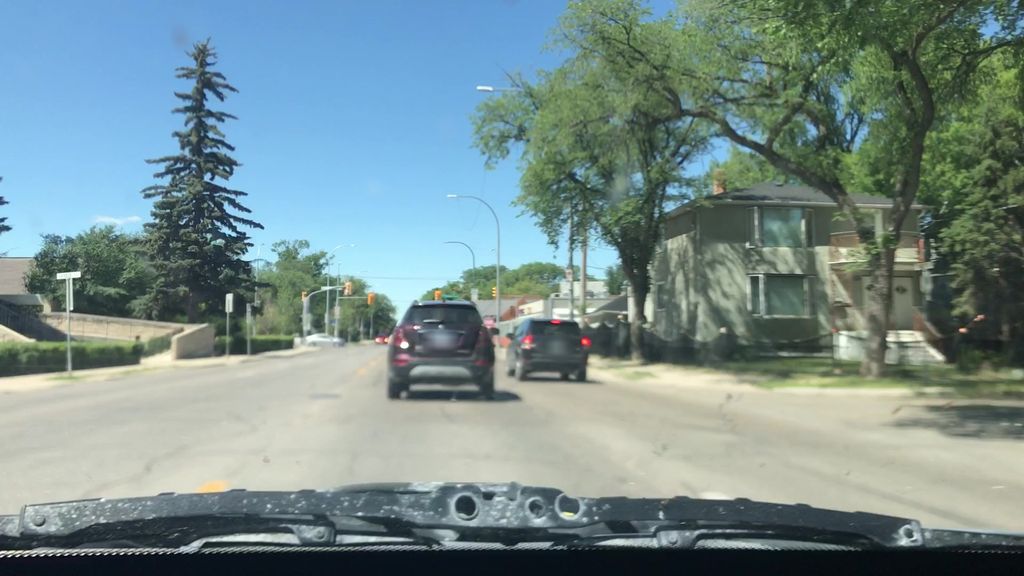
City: winnipeg